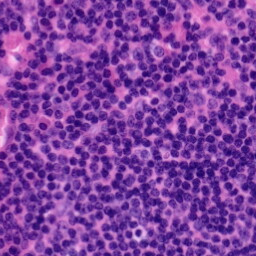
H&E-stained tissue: Tonsil